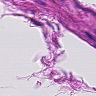
Metastatic tissue present: no